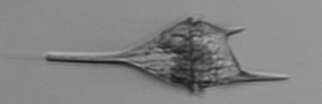
Label: Tripos_lineatus